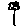
Label: flower